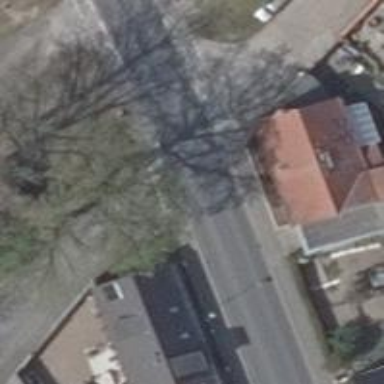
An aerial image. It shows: Residential road with asphalt surface and grade2 tracktype.